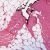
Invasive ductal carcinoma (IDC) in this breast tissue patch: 0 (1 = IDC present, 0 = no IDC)